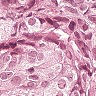
Metastatic tissue present: yes